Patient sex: M
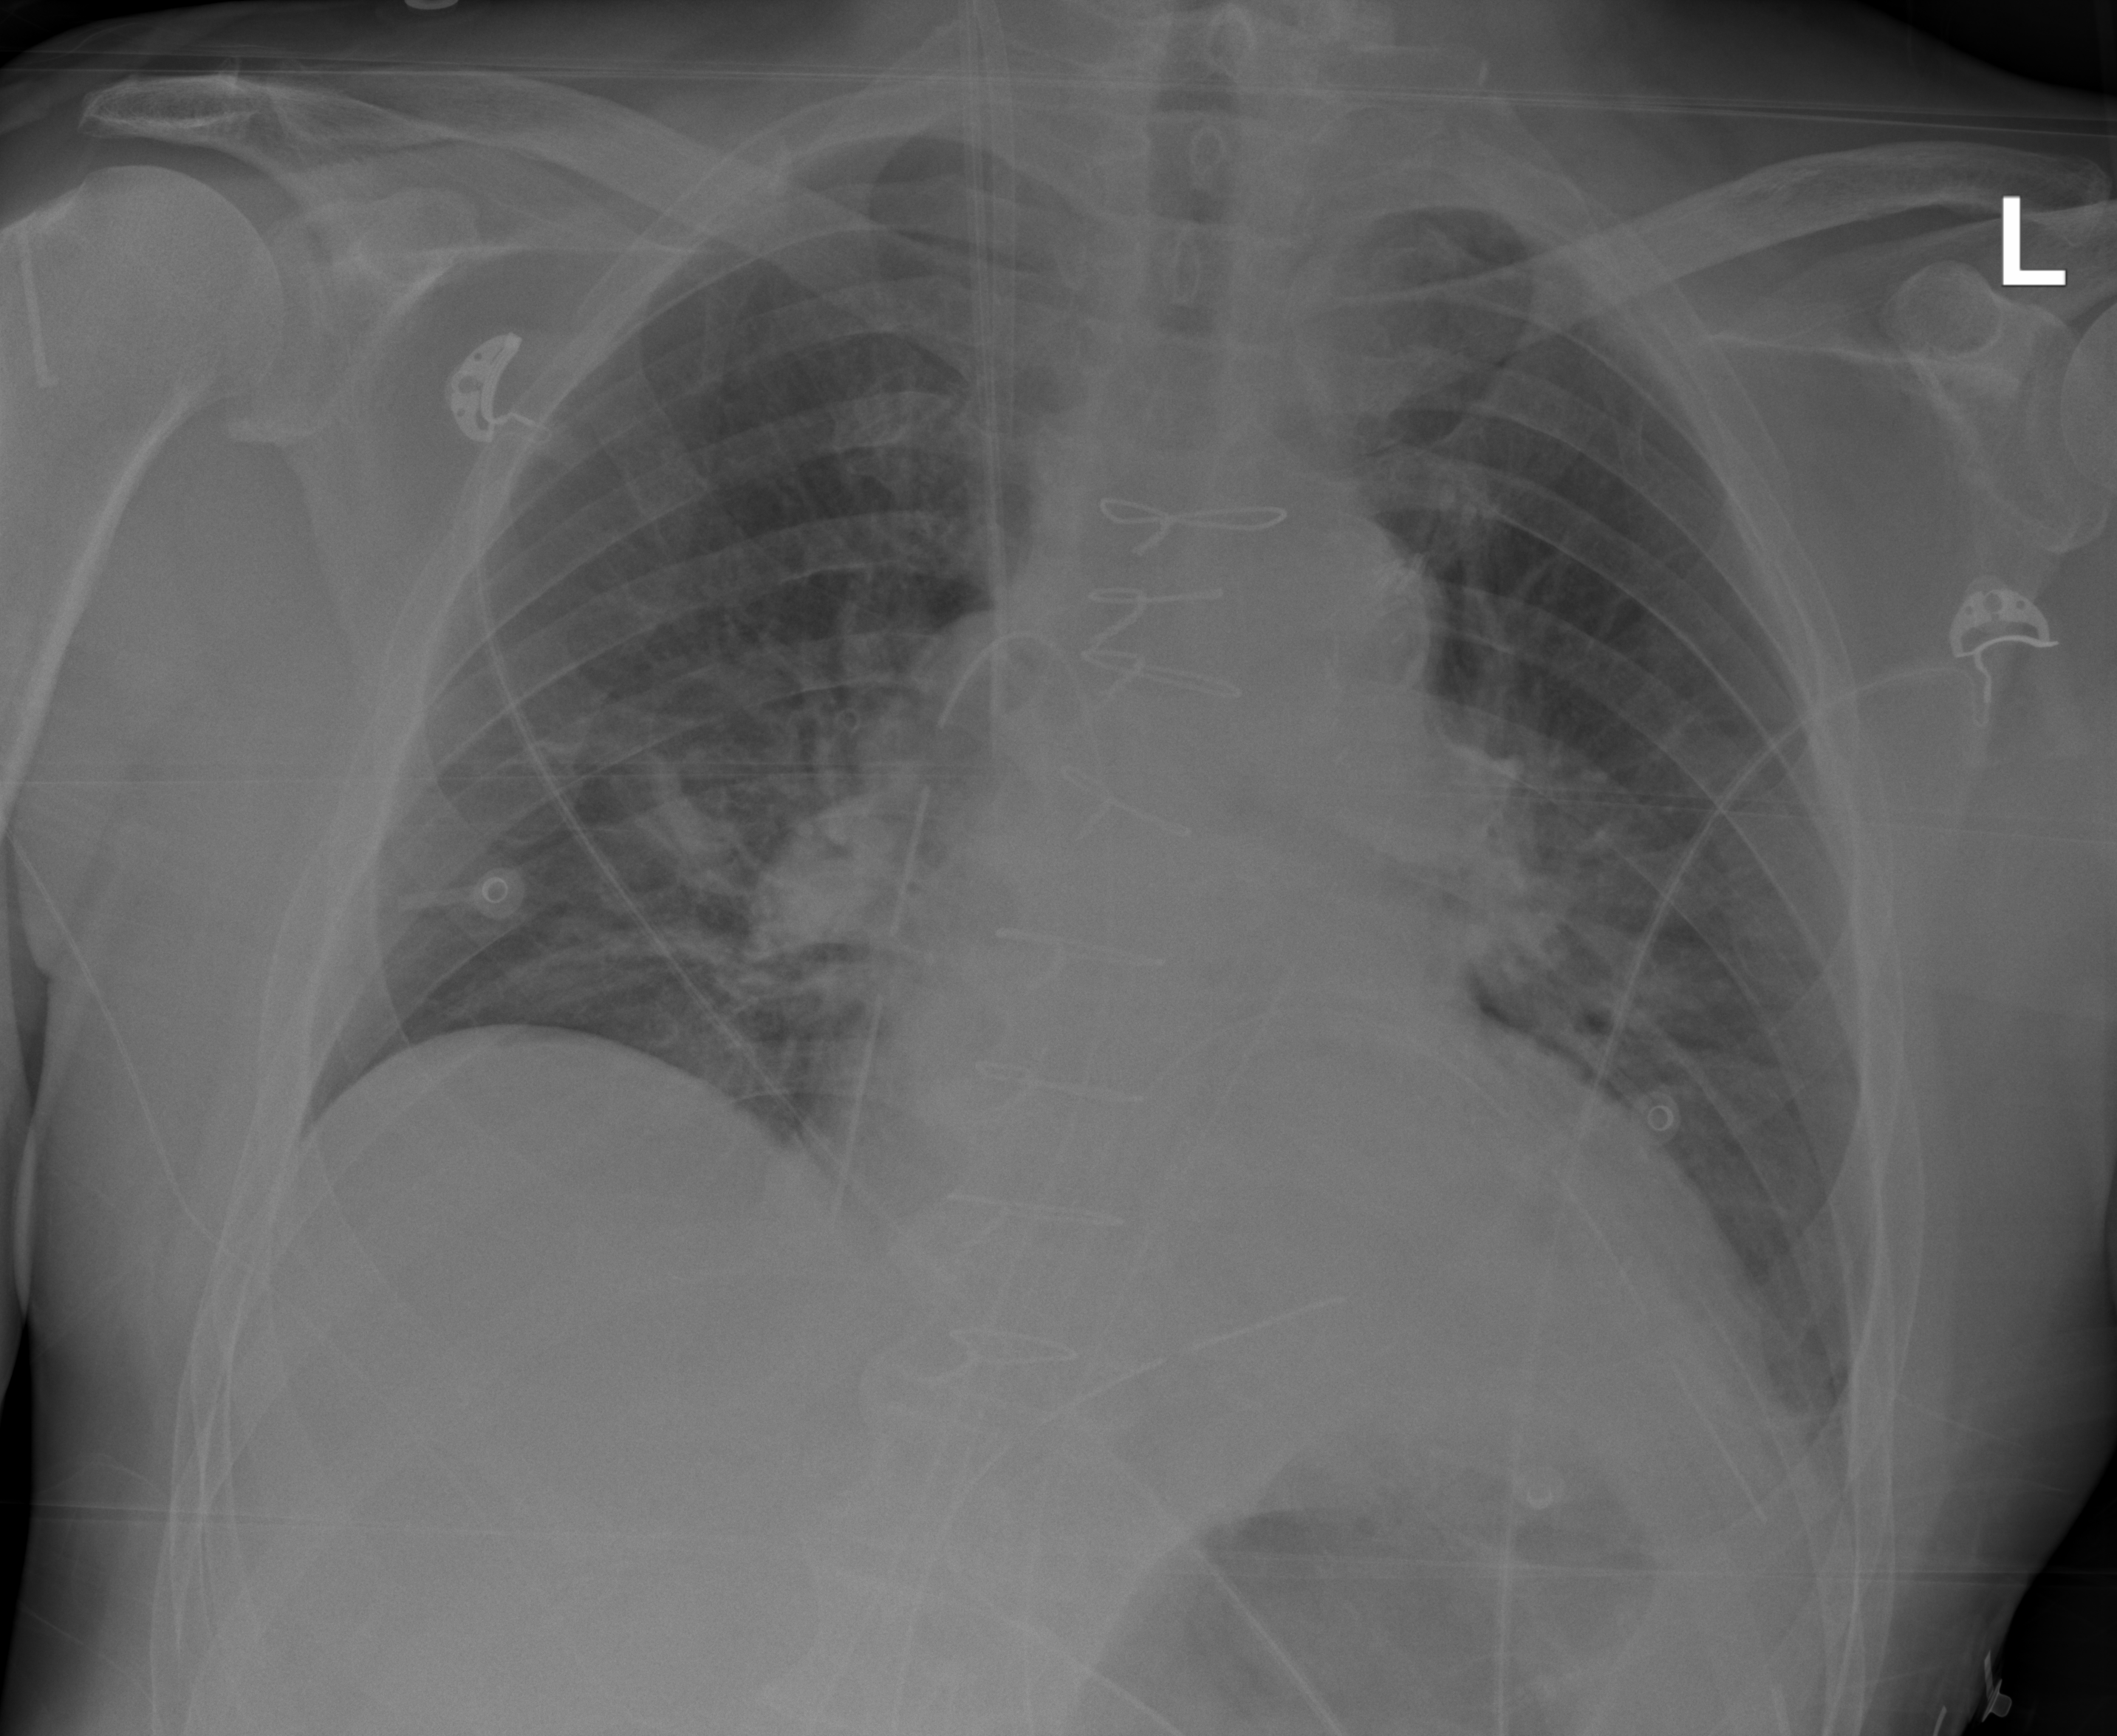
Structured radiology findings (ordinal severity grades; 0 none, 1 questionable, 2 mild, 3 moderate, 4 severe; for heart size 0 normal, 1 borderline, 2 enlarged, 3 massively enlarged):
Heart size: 2
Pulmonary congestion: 2
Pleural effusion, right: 0
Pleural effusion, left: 2
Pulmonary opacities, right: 2
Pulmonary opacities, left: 2
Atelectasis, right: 2
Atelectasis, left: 2